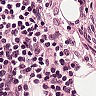
Metastatic tissue present: no